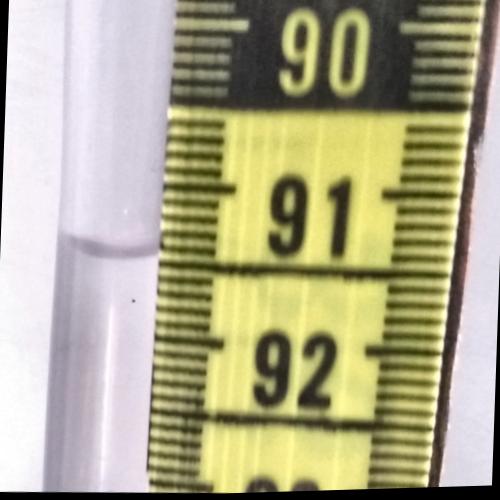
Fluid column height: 91.5 cm